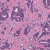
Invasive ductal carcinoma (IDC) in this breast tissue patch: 1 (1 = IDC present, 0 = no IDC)